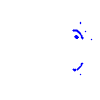
Particle: pion